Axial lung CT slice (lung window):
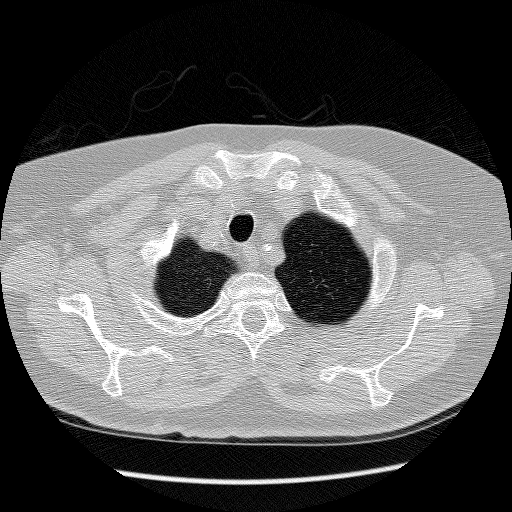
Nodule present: no